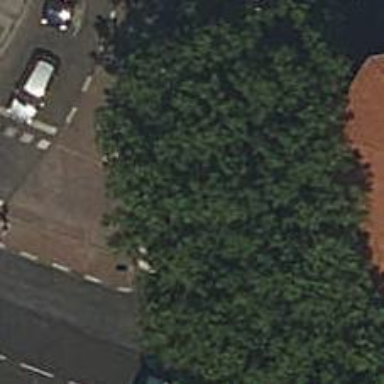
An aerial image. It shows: Road with traffic signals and zebra crossing with traffic signals.